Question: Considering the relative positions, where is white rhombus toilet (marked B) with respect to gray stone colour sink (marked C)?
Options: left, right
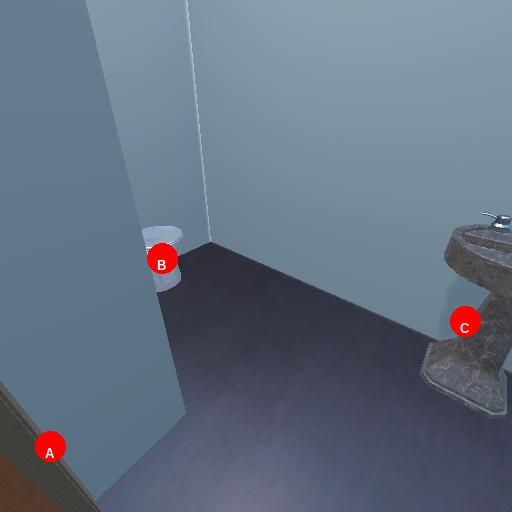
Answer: left